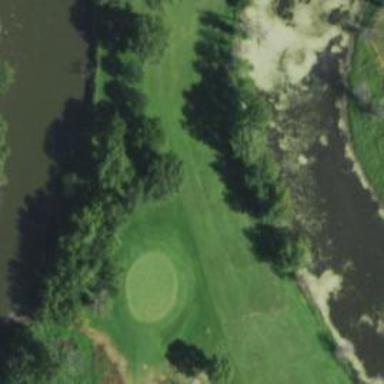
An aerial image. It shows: View of golf hole.